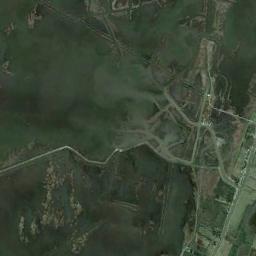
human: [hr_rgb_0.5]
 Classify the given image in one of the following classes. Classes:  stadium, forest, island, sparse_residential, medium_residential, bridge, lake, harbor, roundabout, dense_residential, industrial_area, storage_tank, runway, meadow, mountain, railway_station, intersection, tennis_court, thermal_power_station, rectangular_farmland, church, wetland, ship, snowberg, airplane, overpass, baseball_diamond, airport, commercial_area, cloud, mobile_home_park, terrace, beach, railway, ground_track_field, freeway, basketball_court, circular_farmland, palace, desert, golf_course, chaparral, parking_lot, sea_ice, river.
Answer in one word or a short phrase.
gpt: wetland